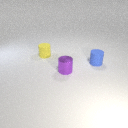
small yellow rubber cylinder to the left of small purple metal cylinder